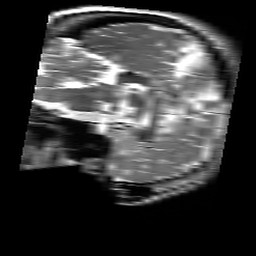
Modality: T2w
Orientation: sagittal
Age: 33
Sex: female
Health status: healthy
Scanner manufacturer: siemens
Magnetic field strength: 3 T
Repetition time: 4.01 s
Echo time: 0.116 s